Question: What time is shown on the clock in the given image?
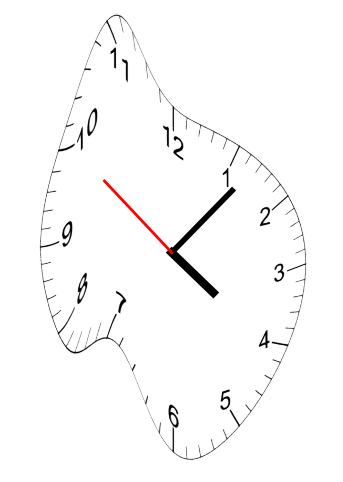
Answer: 04:06:50